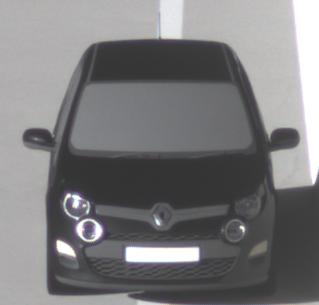
Make: Renault
Model: Twingo 1.2 LEV 16V 75
Detailed model: Twingo (II)
Model produced from: 2012/01
Model produced until: 2014/07
Doors: 3
Color: black
Road condition: dry road
Daytime: morning or afternoon
Contrast: high contrast